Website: slack
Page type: payment
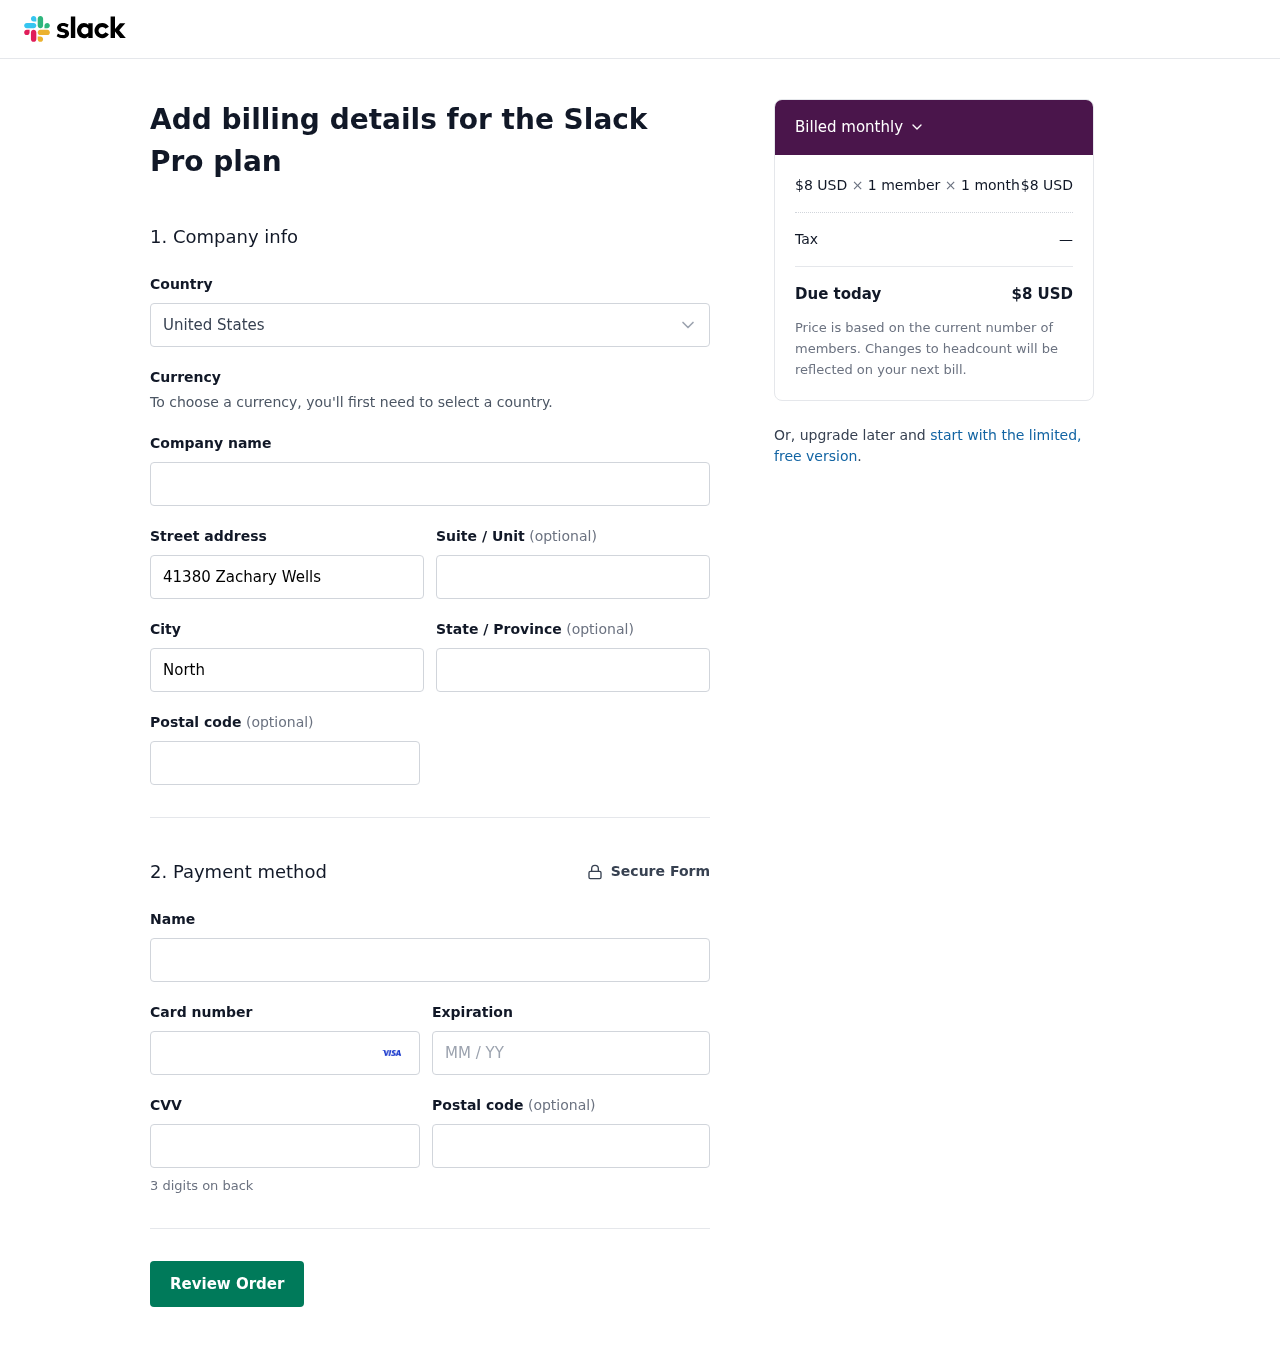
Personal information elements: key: PII_COUNTRY
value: United States
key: PII_STREET
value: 41380 Zachary Wells
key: PII_CITY
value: North Vickie
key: PII_STATE
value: DC
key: PII_POSTCODE
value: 75976
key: PII_FULLNAME
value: Sandra Alexander
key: PII_CARD_NUMBER
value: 4437 9131 6996 7766
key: PII_CARD_EXPIRY
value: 02/29
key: PII_CARD_CVV
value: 608
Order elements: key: ORDER_PRICE_PER_MEMBER
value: $8 USD
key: ORDER_NUM_MEMBERS
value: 1 member
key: ORDER_NUM_MONTHS
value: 1 month
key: ORDER_SUBTOTAL
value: $8 USD
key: ORDER_TAX
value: —
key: ORDER_TOTAL
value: $8 USD